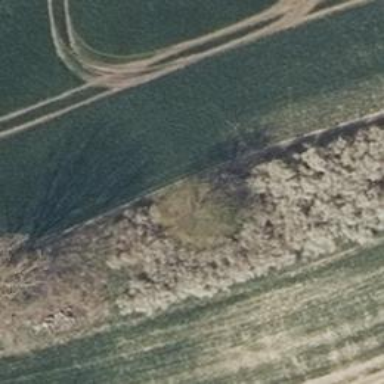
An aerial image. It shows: Deciduous broadleaved tree.